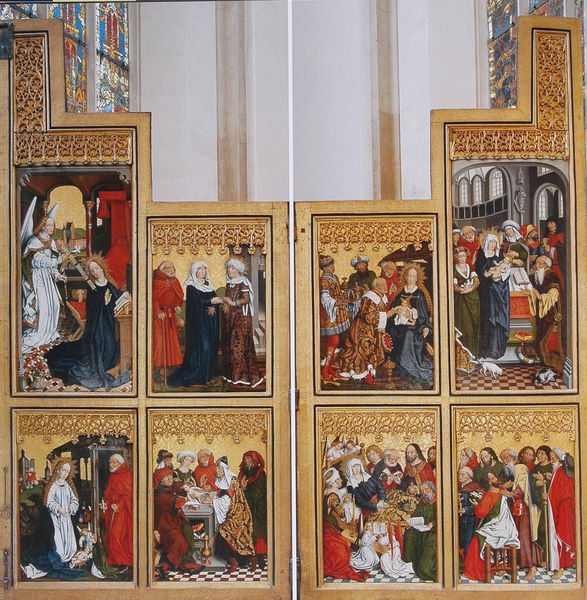
Titel: Hochaltar, Flügel-Innenseiten
Künstler: Friedrich Herlin
Standort: Rothenburg ob der Tauber
Institution: St. Jakob
Schlagwörter: blau, flügel, gemälde, gott, weiß, frauen, landschaft, menschen, bunt, fenster, glas, holz, kariert, schwarz, tür, rot, tiere, ornament, schachbrett, wand, geschichte, pelz, rahmen, tod, innenraum, vorhang, kirche, gewand, gold, kind, gotik, renaissance, esel, engel, bilder, türen, rand, friedrich, treppe, blue, church, king, könig, people, priest, red, religious, robes, stairs, white, window, black, gilded, gray, windows, detail, brown, floor, raumteiler, stufen, foto, fotografie, photographie, offen, religion, fliesen, altar, hochaltar, schnitzerei, photo, fries, besuch, leben, nimbus, farbfoto, gotisch, christus, jesus, angel, angels, mittelalter, begegnung, child, könige, tempel, elisabeth, heilige, kirchlich, geöffnet, jünger, diptichon, heilig, taufe, maria, madonna, frame, anbetung, turban, animals, story, szenen, aufnahme, goldgrund, schnitzwerk, altarbild, heimsuchung, josef, joseph, marientod, masswerk, verkündigung, door, bund, geburt, ochs, seitenflügel, teile, retabel, tafeln, christ, flügelaltar, zyklus, triptychon, apostel, gabriel, gaben, baby, narrative, blattgold, dreikönige, nimben, muttergottes, altarretabel, marienleben, christian, farnfoto, darbringung, altarflügel, schleierbrett, herlin, darbringung im tempel, rothenburg, beschneidung, flügelbild, karier, leben mariae, tafels, weissagung, tod mariens, mary, anbetung der könige, marienzyklus, bible, blessing, kirchenbild, annunciation, scenes, altarpiece, schwingtür, bilderserie, tiles, baptism, aufklappen, verküdigung, archangel, stained glass, au, leben marias, kirche#, visitation, nativity, bkue, panels, chirch, aufsteller, maßwer, mareienleben, passion mariae, #elisabeth